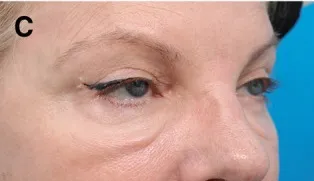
(B, D) One year after a single treatment session of enzymatic degradation of a previously placed hyaluronic acid filler, along with fractionated radiofrequency microneedling and carbon dioxide laser skin resurfacing, there was a resolution of symptoms in addition to clinical aesthetic improvement.
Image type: medical_photograph (other_medical_photograph)